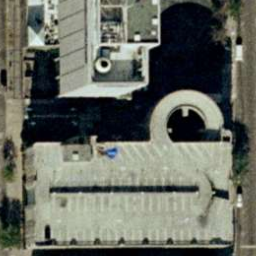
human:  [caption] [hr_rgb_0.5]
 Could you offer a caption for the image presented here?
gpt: Buildings and roads .

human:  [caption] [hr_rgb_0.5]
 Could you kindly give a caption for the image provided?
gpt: Many cars parked in the roof parking lot on the buildings .

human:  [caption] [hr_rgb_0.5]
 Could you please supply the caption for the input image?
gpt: There are many cars parked in the roof parking lot on the buildings .

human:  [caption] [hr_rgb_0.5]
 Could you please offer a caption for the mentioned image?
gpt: There are some buildings with roof parking lot .

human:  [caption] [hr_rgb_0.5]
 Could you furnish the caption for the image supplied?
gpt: Buildings with roof parking lot .